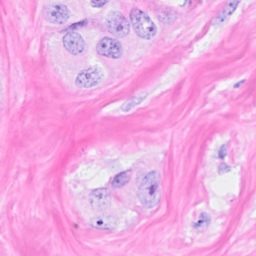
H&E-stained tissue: Breast